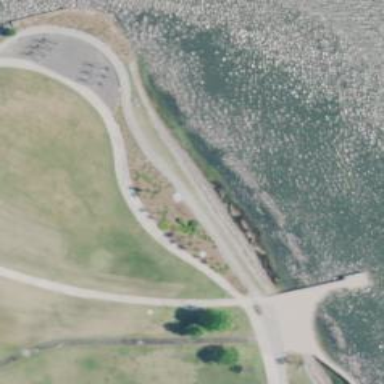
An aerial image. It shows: Breakwater made of rocks.